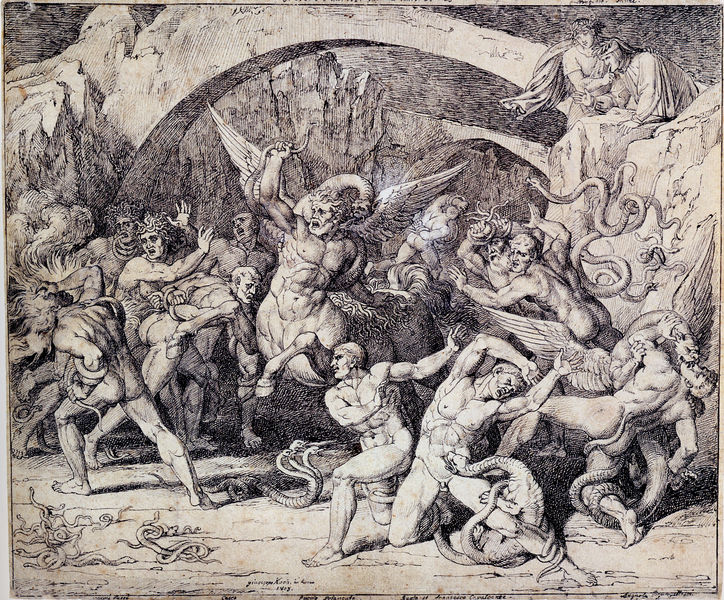
Titel: Die Strafe der Diebe im Tal der Schlangen und Drachen (Dante, >Göttliche Komödie<)
Künstler: Joseph Anton Koch
Standort: Schweinfurt
Institution: Museum Georg Schäfer
Schlagwörter: akt, angriff, berg, dunkel, felsen, flügel, gott, himmel, kampf, körper, mann, nackt, schatten, weiß, akte, landschaft, menschen, ocker, sitzen, bewegung, braun, frankreich, frau, grau, haar, hell, kleid, köpfe, licht, männer, schwarz, szene, zeichnung, blick, tier, tiere, beige, arm, entsetzen, falten, gesicht, stein, tod, tot, gesten, hals, hände, brücke, sonne, boden, gewand, haare, höhle, krone, renaissance, tal, pferd, schuppen, engel, deutschland, hufe, schwan, bogen, italien, fels, gebirge, grafik, graphik, linien, sepia, figuren, rundbogen, angst, gewalt, schlacht, untergang, muskeln, pfoten, flucht, leiber, gang, druck, druckgraphik, felsig, lithographie, schraffur, radierung, stich, kupfer, illustration, schwert, knien, strafe, schlange, krallen, dämon, mythologie, göttin, gestalten, bedrohung, löwen, götter, hölle, leid, schmerz, kentauren, kentauer, kentaur, minotaurus, mythos, sage, wesen, zentauer, zentaur, zentauren, dramatik, dante, fabelwesen, gorgo, schlangen, gemenge, löwe, kupferstich, keule, chimäre, centaur, pfeil, phantasie, ungeheuer, satan, drachen, druch, biss, drache, reptil, brücken, schroff, dämonen, monster, dreiköpfig, hydra, untier, wurm, schicksal, fluch, bauchmuskeln, felsem, falen, laokoon, drei köpfe, excesse, gewühl, hohle, laookon, mdusa, minotaur, raimondi, reptile, sixpack, höllenkreise, 1890, zentrauren, dreiköpfige schlange, xschlange, dante allighieri, zantauren